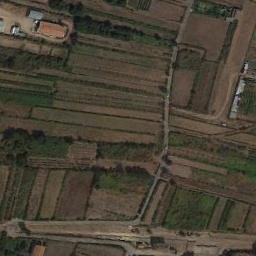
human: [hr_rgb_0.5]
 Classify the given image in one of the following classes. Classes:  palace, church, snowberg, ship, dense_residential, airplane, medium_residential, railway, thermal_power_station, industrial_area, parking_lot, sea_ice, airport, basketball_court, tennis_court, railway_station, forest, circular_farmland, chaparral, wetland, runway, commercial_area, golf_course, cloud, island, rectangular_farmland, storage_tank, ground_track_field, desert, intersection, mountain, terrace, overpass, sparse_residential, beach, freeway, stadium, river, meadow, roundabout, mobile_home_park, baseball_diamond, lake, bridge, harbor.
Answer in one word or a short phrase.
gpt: terrace